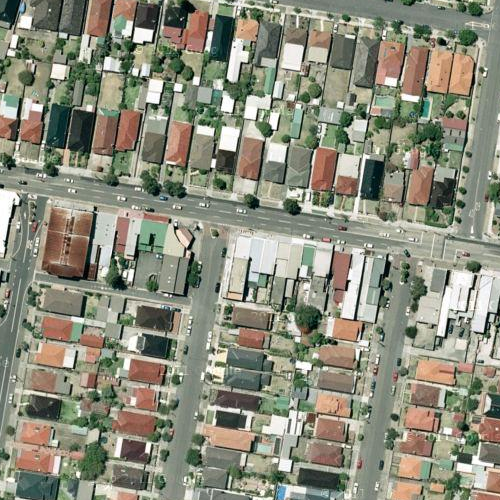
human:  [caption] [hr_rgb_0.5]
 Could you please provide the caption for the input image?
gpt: There are lots of houses densely arranged in the residential area .

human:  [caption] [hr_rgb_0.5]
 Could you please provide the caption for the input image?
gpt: This is a residential area with houses arranged neatly while many plants on the roadside .

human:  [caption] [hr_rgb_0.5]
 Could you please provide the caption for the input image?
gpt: Many houses arranged neatly and divided by some roads .

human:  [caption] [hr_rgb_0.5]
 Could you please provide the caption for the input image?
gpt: A residential area with houses arranged neatly and some roads go through this area .

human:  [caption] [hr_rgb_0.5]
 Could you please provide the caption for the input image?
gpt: A residential area with many houses arranged neatly and divided by some roads .